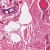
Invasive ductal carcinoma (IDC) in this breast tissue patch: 0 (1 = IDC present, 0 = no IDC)